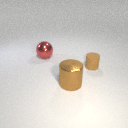
large red metal sphere behind small brown rubber cylinder